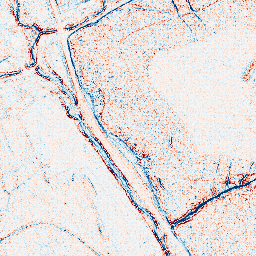
Category: edge_preserving
Decomposition family: anisotropic_diffusion
Decomposition parameters: iterations: 5
kappa: 10
gamma: 0.05
Upsampling method: nearest
Upsampling parameters: scale: 2
Upsampling scale: 2